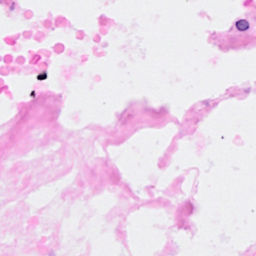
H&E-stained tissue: Breast